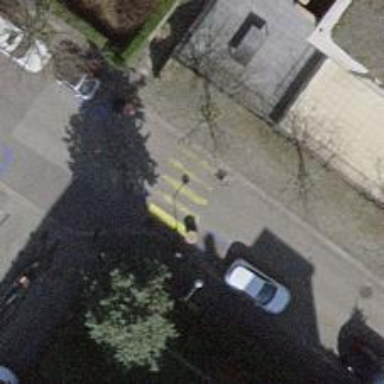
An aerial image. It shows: Residential road with asphalt surface.